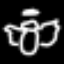
Label: angel